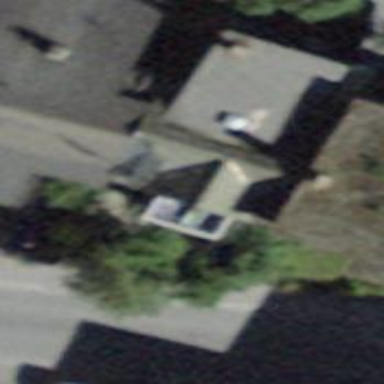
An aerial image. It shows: Flat-roofed building.